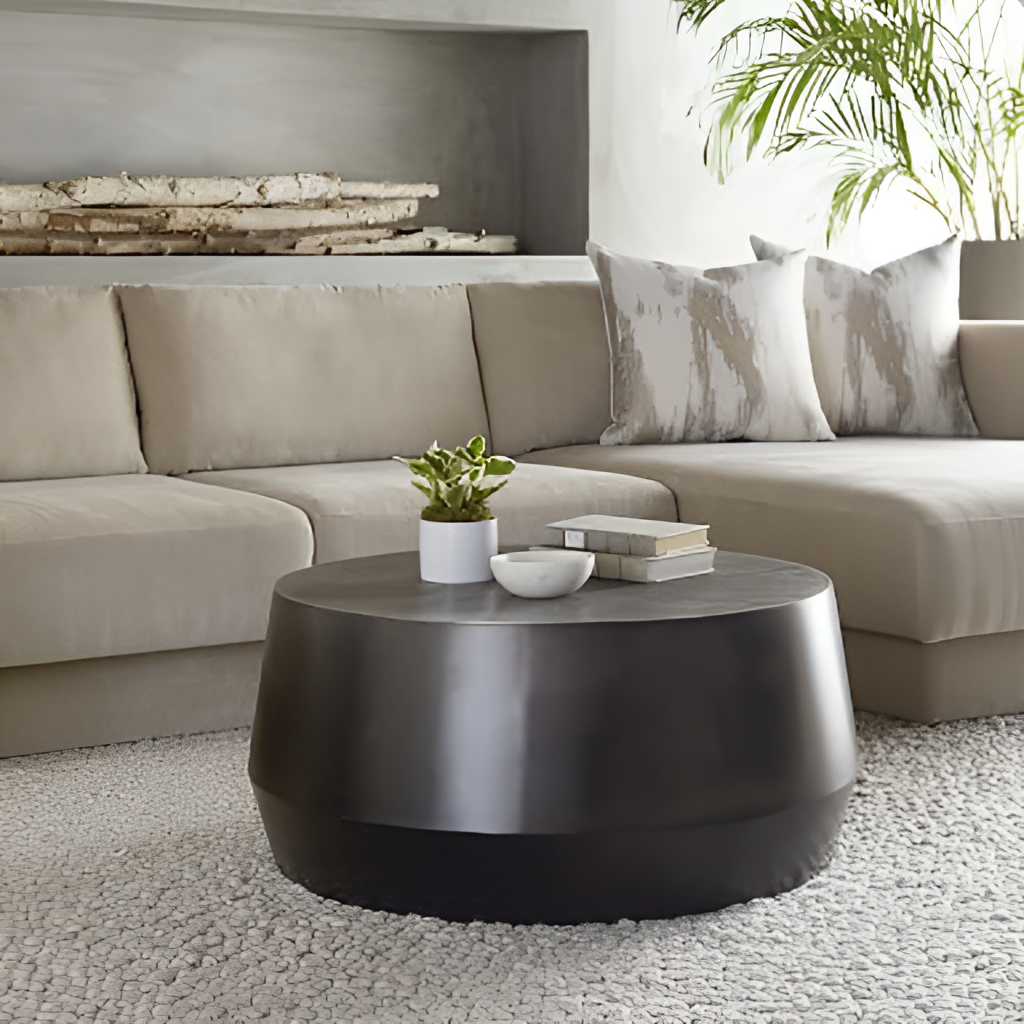
living room, fabric sectional sofa, gray paint wallpaper, with solid pattern, contemporary, gray carpet flooring, with pebbled pattern